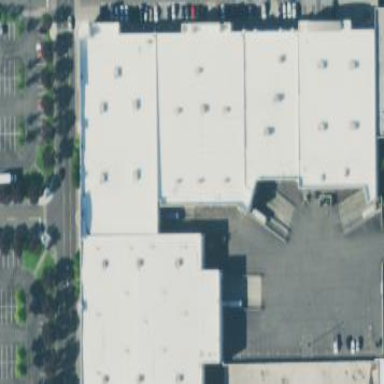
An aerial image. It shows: Building that houses trampoline park.